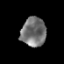
Tissue: prostate
Cell type: T cells
Senescence score: 0.3469
Nuclear area (px): 715
Mean DAPI intensity: 115.421